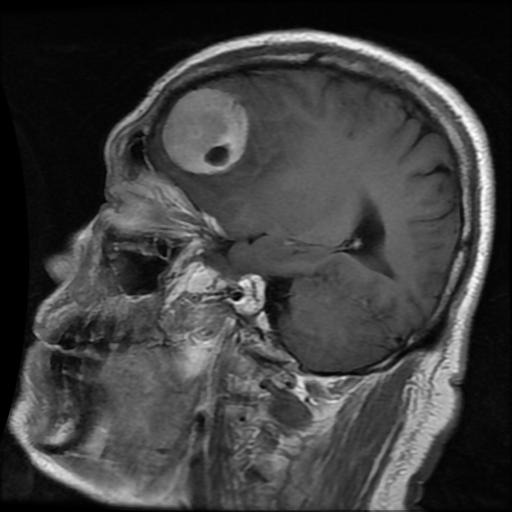
Label: meningioma